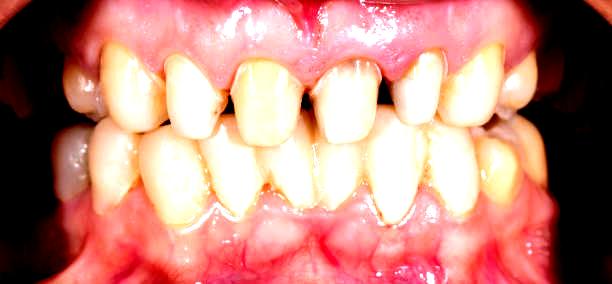
Condition: Gingivitis